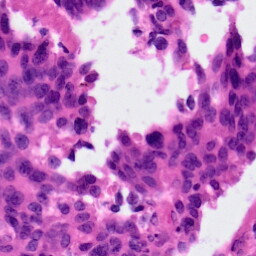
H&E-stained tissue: Ovarian